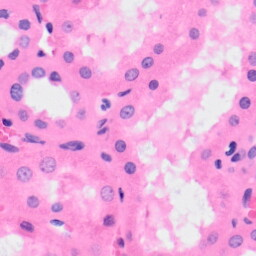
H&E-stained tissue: Kidney